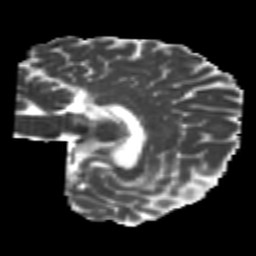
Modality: MD
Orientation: sagittal
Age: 24
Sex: female
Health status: healthy
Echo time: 0.074 s